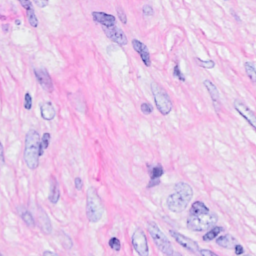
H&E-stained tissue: Breast